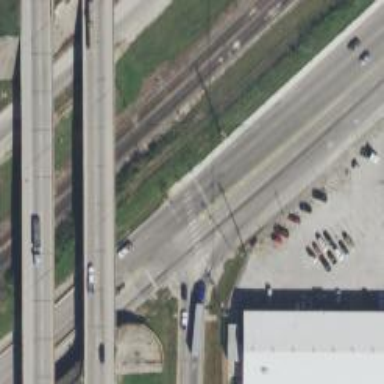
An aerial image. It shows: Secondary road with frontage road.